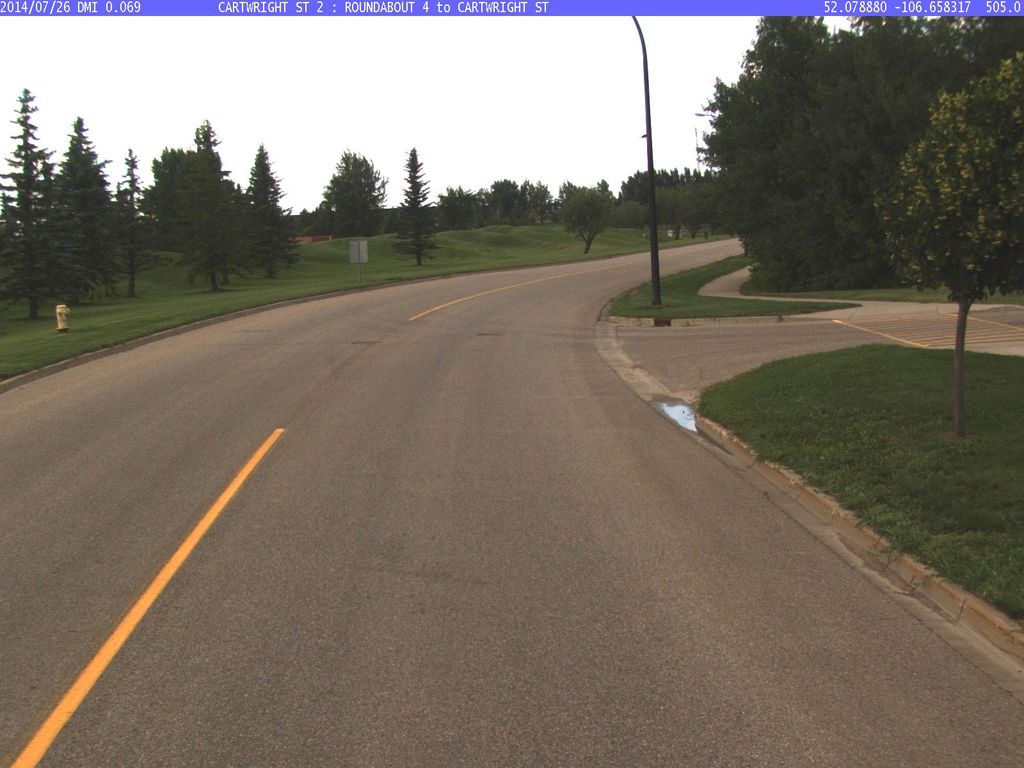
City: saskatoon